Question: I am quite new to ggplot2, so forgive me if this post is too stupid.
I used the following code to plot the data, but I am not able to get the style that I need for publication.
In the output, I need:
1. a legend. In my data case, there is nothing after opts(legend.position="top") I have no idea why. And I also would like to split the legend into 3 columns like columns=3 in auto.key of lattice
2. Colorize the bars using grey system (eg, fill=c("white","grey20","grey70"))according to factor pl, but it seems that I cannot change the style with scale_colour_manual
3. turn around the labels on the x-axis into horizontal.
4. maybe a y-axis? But,do you think it is necessary?
BTW, I have no idea how to prepare a figure for publication, so, any suggestion is very welcome!
'''
library(ggplot2)
wt<-gl(3,4,108,labels=c("W30","W60","W90"))
pl<-gl(3,12,108,labels=c("P0","P1","P2"))
gp<-gl(3,36,108,labels=c("A","B","C"))
dat<-cbind(A=runif(108),B=runif(108,min=1,max=10),C=runif(108,min=100,max=200),D=runif(108,min=1000,max=1500))
dat.df<-data.frame(wt,pl,gp,dat)
dat.m<-melt(dat.df)
ggplot(dat.m,aes(x=wt,y=value,group=pl,facet=gp,fill=pl))+
stat_summary(fun.y=mean,geom="bar",size=2,position="dodge")+
stat_summary(fun.ymin=function(x)(mean(x)-sd(x)/sqrt(length(x))),geom="errorbar",
fun.ymax=function(x)(mean(x)+sd(x)/sqrt(length(x))),position="dodge")+
facet_grid(variable~facet,scale="free_y")+ opts(legend.position="top")+
scale_colour_manual(values = c("red", "blue", "green"))
'''

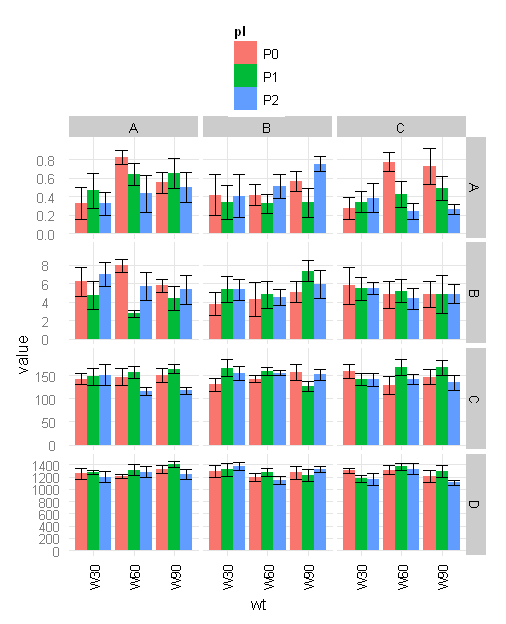
Answer: Here are some pointers:
1. To get a horizontal legend, use opts(legend.direction="horizontal")
2. To change the fill of the bars, you have to specify scale_fill_manual(values=c("white", "grey20", "grey70")). In your example, you have correctly mapped fill to pl. The only missing step is to map the manual scale to fill, rather than colour. Colour generally refers to the outline of the bar, and fill refers to the inside of the bar.
3. To rotate the angle of axis text, use opts(axis.text.x = theme_text(angle=45)). The default orientation is horizontal, so I use 45 degrees for illustration.
4. I don't know what you mean by "maybe a y-axis". Perhaps you don't want to display the y-axis, in which case you can suppress it by opts(axis.title.y = theme_blank())
Note that your example was not reproducible, so I had to invent some data. You can make it easier for us to respond if you ensure your example is reproducible:
- 'year'- 'trt'- 'grp''gp'
My code:
'''
dat.df <- data.frame(
gp = gl(3, 36, 108, labels=c("A", "B", "C")),
yr = sample(2000:2010, 108, replace=TRUE),
A=runif(108),
B=runif(108, min=1, max=10),
C=runif(108, min=100, max=200),
D=runif(108, min=1000, max=1500)
)
dat.m <- melt(dat.df)
ggplot(dat.m, aes(x=wt, y=value, group=pl, facet=gp, fill=pl))+
stat_summary(fun.y=mean, geom="bar", size=2, position="dodge")+
stat_summary(fun.ymin=function(x)(mean(x)-sd(x)/sqrt(length(x))), geom="errorbar",
fun.ymax=function(x)(mean(x)+sd(x)/sqrt(length(x))), position="dodge")+#, position="dodge"
facet_grid(variable~facet, scale="free_y")+
scale_fill_manual(values=c("white", "grey20", "grey70")) +
opts(
legend.position="top",
legend.direction="horizontal",
axis.text.x = theme_text(angle=45),
axis.title.y = theme_blank()
)
'''